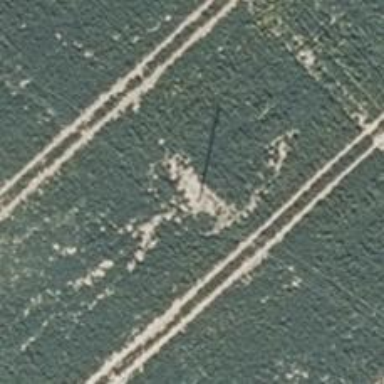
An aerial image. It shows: Power pole.